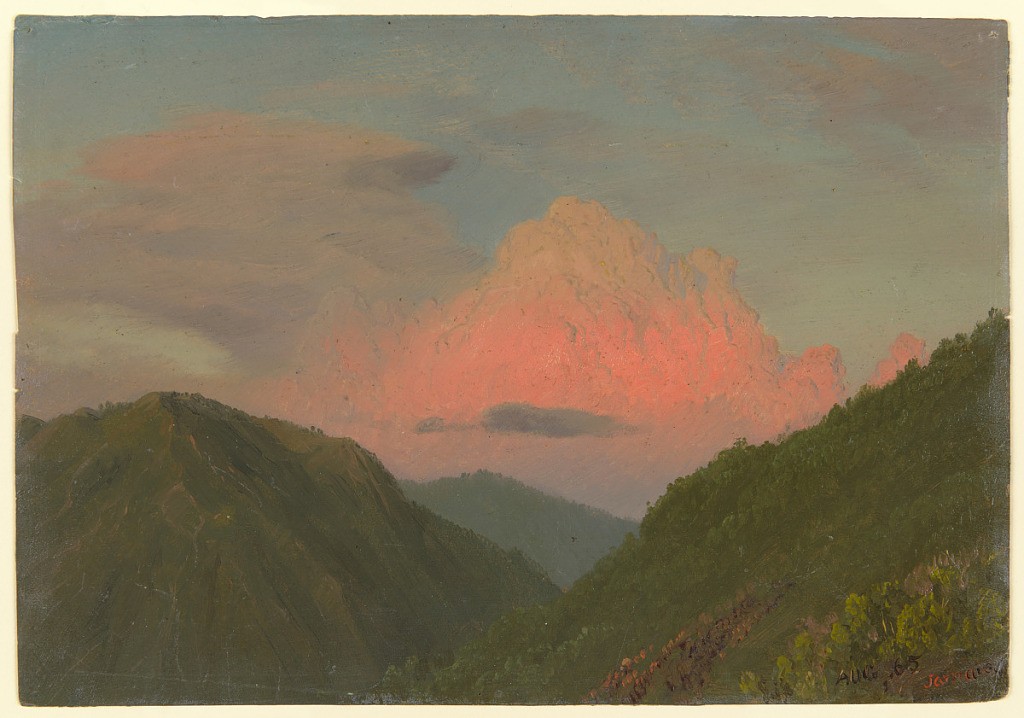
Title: Sunset over Hilltops, Jamaica
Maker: Frederic Edwin Church, American, 1826–1900
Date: August 1865
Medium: Oil and graphite on paperboard
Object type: Drawing
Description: Landscape sketch showing a view of a vividly illuminated cloud at sunset above steep, lush hilltops in Jamaica. In the foreground at right, a hill descends to the left, visually overlapping another verdant ridge in the middle distance at left. In the distance at center, a monumental billowing cloud catches the vibrant red and pink light of the setting sun, which also casts warm hues on the surrounding clouds. Behind, the evening sky is shown as a gradient from deep blue, above, to yellow-green at the horizon. A possible fire scar is visible on the nearby hill at lower right.